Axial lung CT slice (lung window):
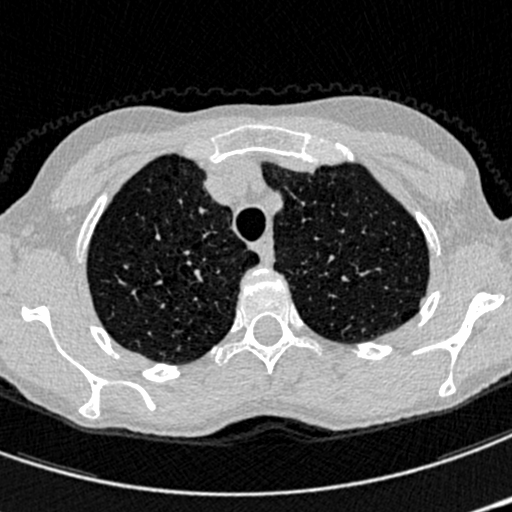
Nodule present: no